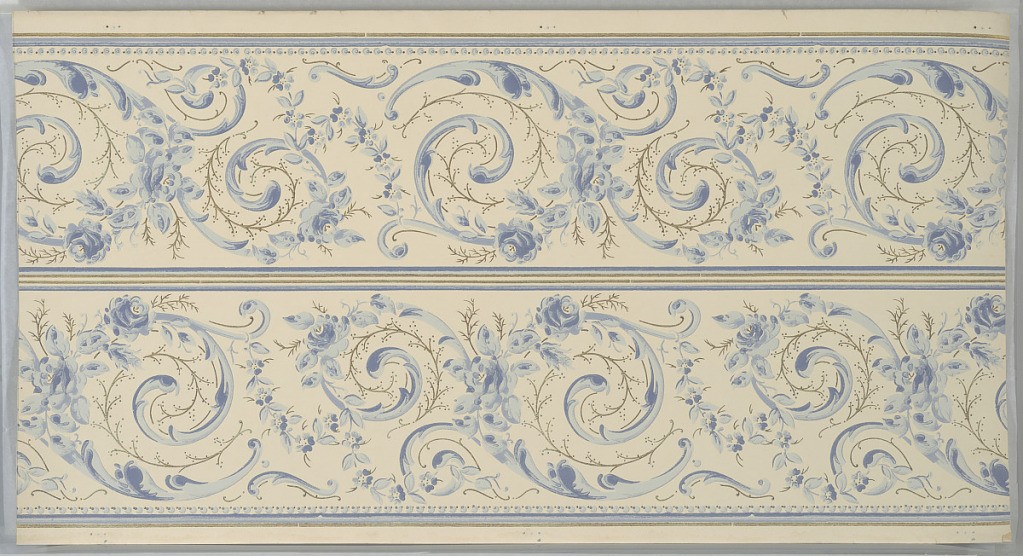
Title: Frieze
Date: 1905–1915
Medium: Machine-printed paper.
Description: Borders printed two across the width (not mirrored). Two layers of waving floral scrolls or rinceau connected by floral swag and foliate scrolls. Beading on bottom. Ground is cream. Printed in gold mica and blues.